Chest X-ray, AP view. Patient: 43 years old, sex M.
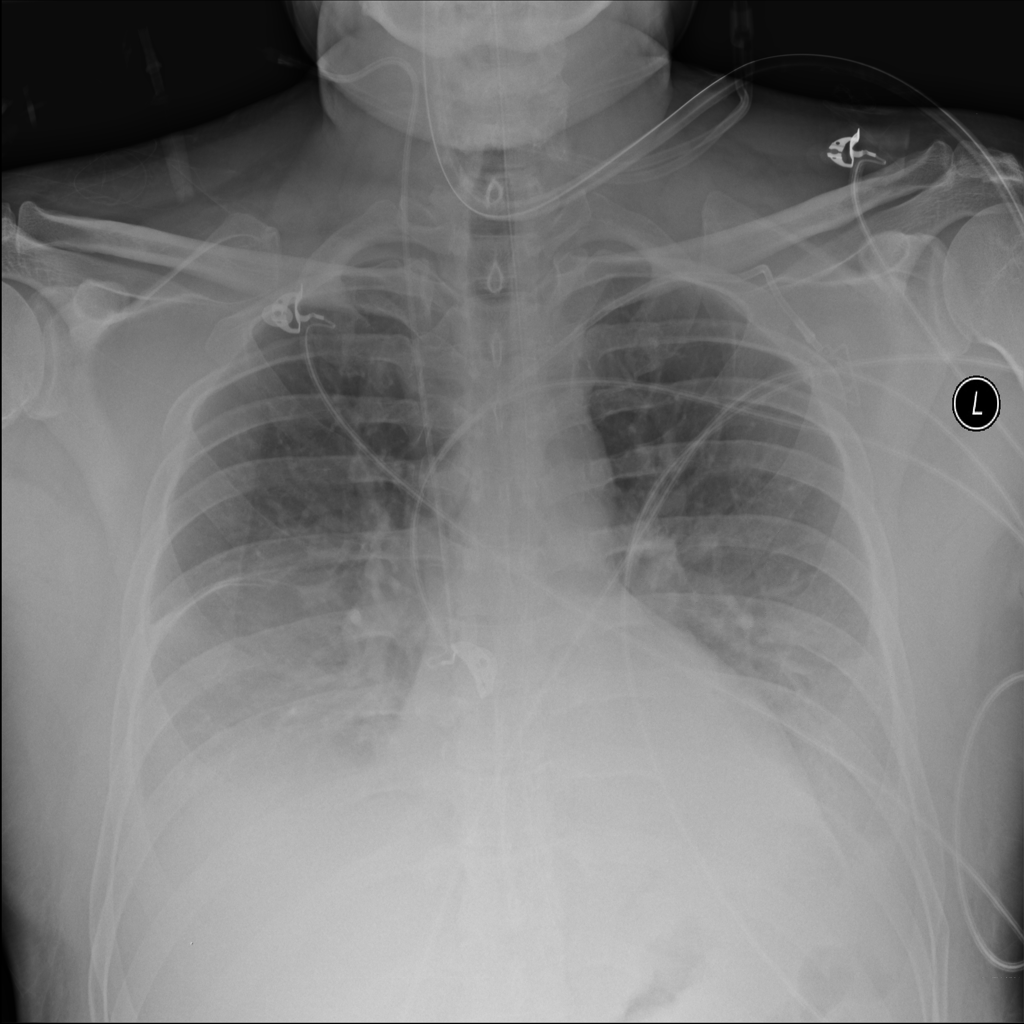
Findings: Atelectasis, Effusion